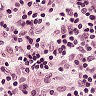
Metastatic tissue present: no